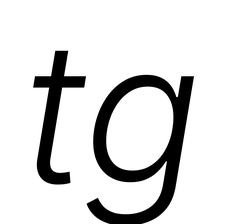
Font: Inter-Italic_Light_Italic